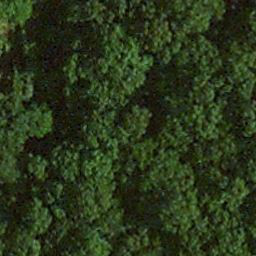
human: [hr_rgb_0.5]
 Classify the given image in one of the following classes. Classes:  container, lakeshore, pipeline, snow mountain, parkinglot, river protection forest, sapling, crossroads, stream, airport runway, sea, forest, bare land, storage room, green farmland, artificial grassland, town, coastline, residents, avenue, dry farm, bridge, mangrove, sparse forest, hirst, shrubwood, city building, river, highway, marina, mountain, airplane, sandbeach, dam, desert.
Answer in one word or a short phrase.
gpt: forest